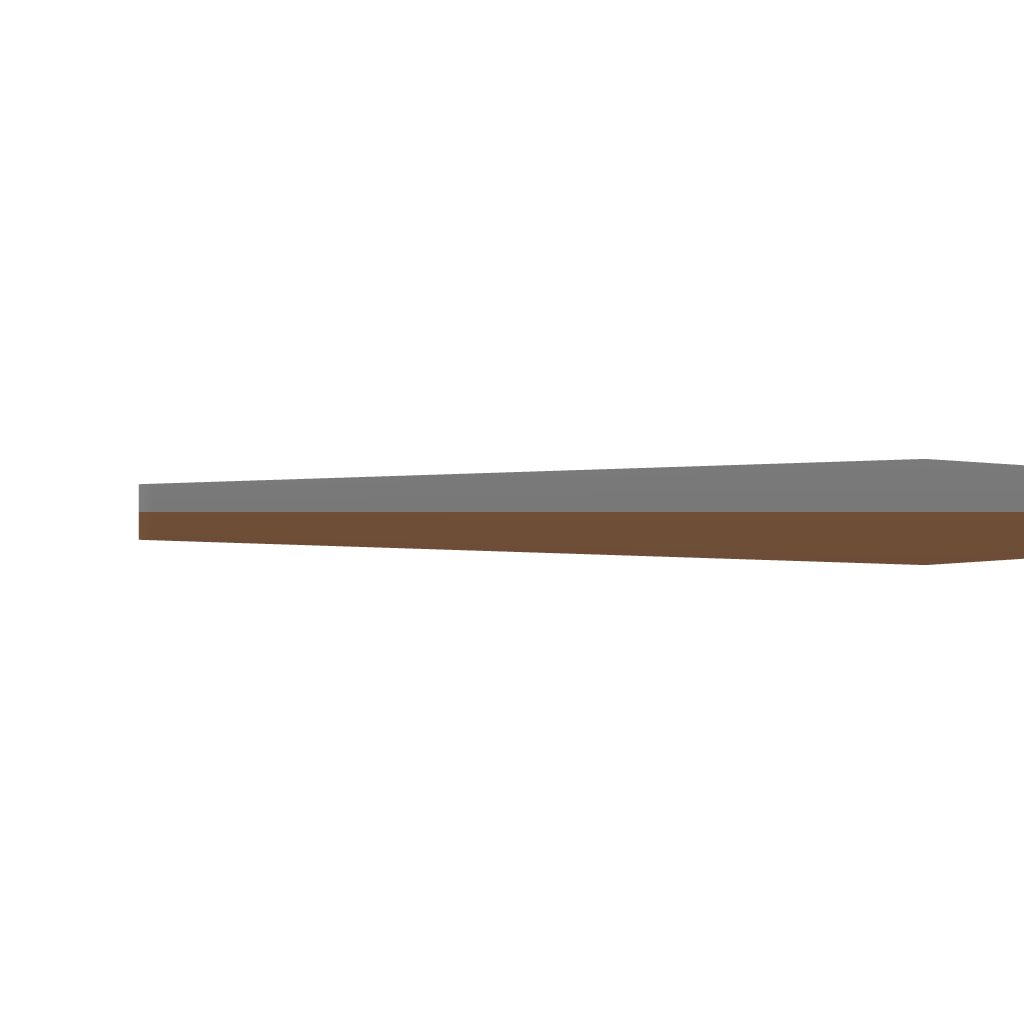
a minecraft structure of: Big House